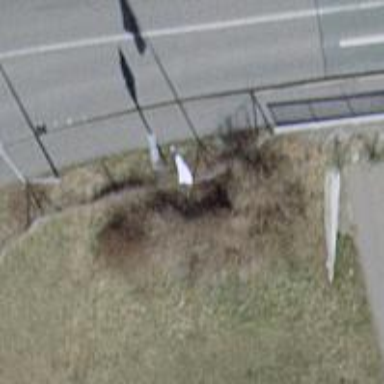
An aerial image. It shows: Flagpole which is man-made.